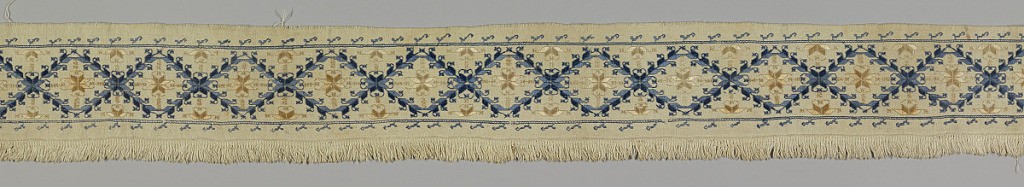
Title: Band
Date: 17th century
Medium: linen, silk Technique: silk satin stitich embroidery on plain weave
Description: Band of white linen with embroidery in a design of lozenges with flowers in center. Narrow border of conventional ornament on either side. White linen fringe on one edge.